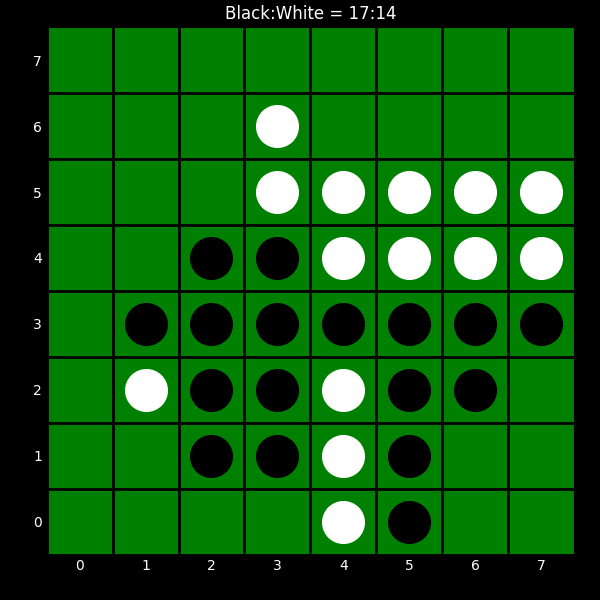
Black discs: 17
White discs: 14